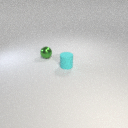
small green metal sphere behind small cyan rubber cylinder